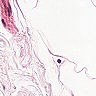
Metastatic tissue present: no